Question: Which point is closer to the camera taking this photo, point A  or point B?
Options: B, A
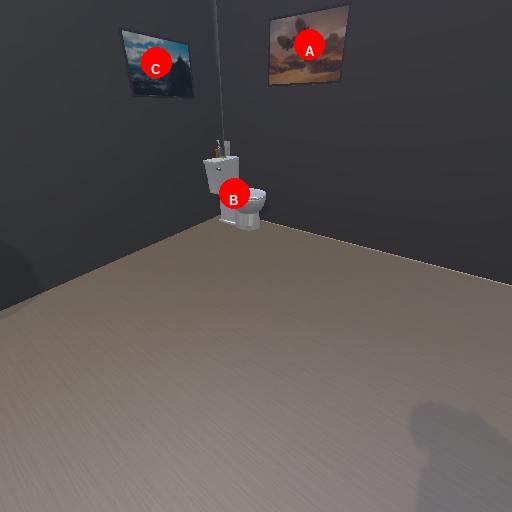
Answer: B